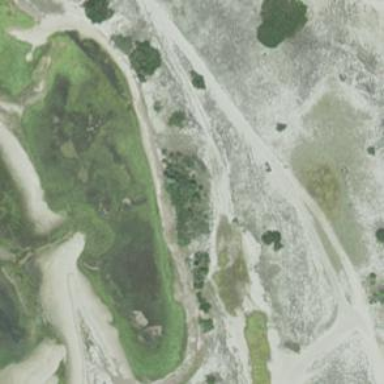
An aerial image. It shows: Saltmarsh wetland.